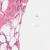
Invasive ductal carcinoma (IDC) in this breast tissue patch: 1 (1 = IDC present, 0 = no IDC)